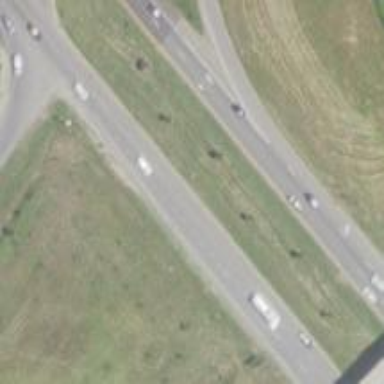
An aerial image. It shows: This image shows trunk highway that functions as expressway.